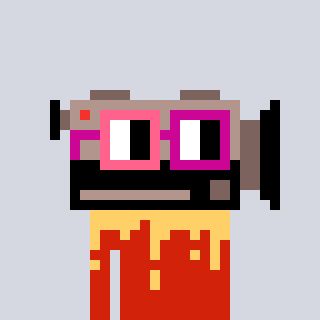
a pixel art character with square pink and red glasses, a camcorder-shaped head and a red-colored body on a cool background